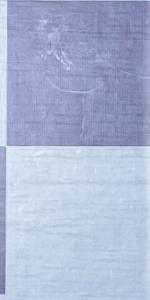
Label: Empty